An envelope spectrum derived from a bearing vibration measurement is shown; the reference markers locate BPFO, BPFI, BSF and FTF for this bearing geometry and shaft speed. Classify the bearing condition as one of: normal, inner_race, outer_race, ball.
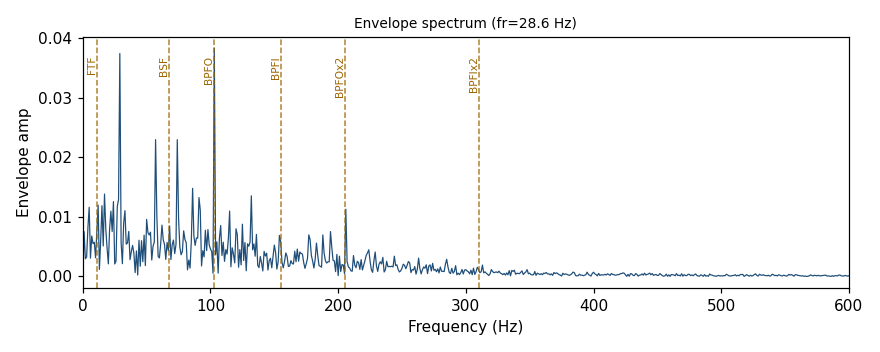
Answer: outer_race